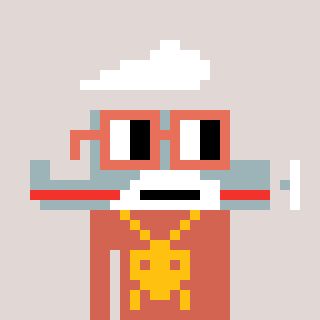
a pixel art character with square orange glasses, a plane-shaped head and a peachy-colored body on a warm background